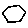
Label: hexagon